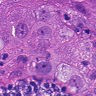
Metastatic tissue present: yes